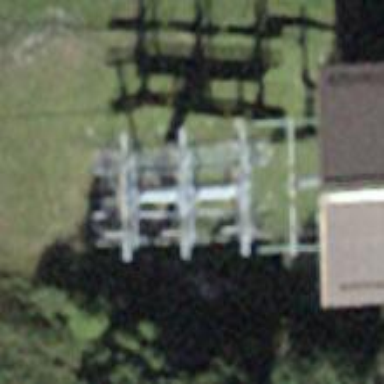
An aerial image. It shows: Pylon used for aerialway.